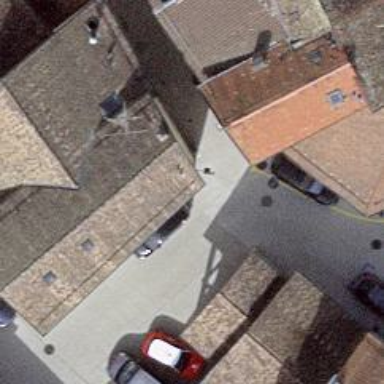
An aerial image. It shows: Living street.